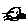
Label: cat